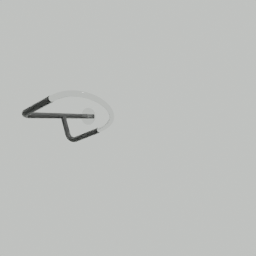
Label: architecture